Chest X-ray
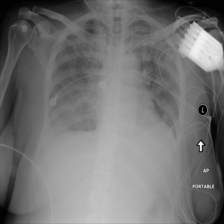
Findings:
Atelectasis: negative
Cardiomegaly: negative
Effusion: negative
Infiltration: positive
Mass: negative
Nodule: negative
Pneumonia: negative
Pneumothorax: negative
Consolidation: negative
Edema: negative
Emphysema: negative
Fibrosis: negative
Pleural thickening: negative
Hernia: negative